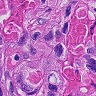
Metastatic tissue present: yes